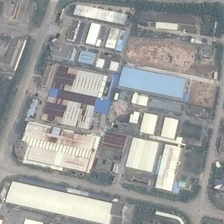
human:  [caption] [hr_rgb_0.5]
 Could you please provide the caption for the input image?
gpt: some buildings surrounded by green trees shaped a square are in an industrial area .

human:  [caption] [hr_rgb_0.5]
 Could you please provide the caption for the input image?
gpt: some buildings surrounded by green trees shaped a square are in an industrial area .

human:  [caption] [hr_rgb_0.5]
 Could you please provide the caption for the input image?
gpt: many fields near the industrial area near the road .

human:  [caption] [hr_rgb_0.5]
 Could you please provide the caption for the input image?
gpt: the industrial houses in the street are neatly arranged .

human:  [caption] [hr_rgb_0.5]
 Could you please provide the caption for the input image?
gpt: the industrial houses in the street are neatly arranged .